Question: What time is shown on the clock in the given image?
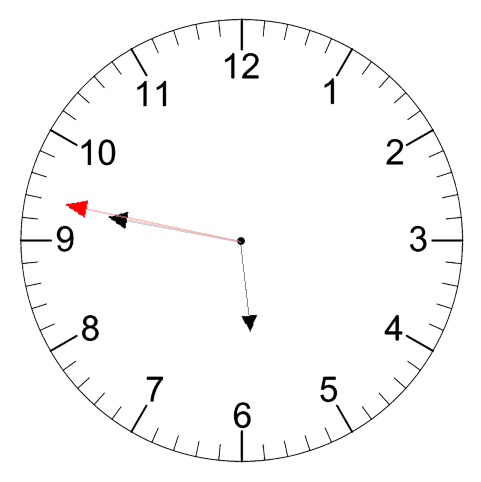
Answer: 05:46:47